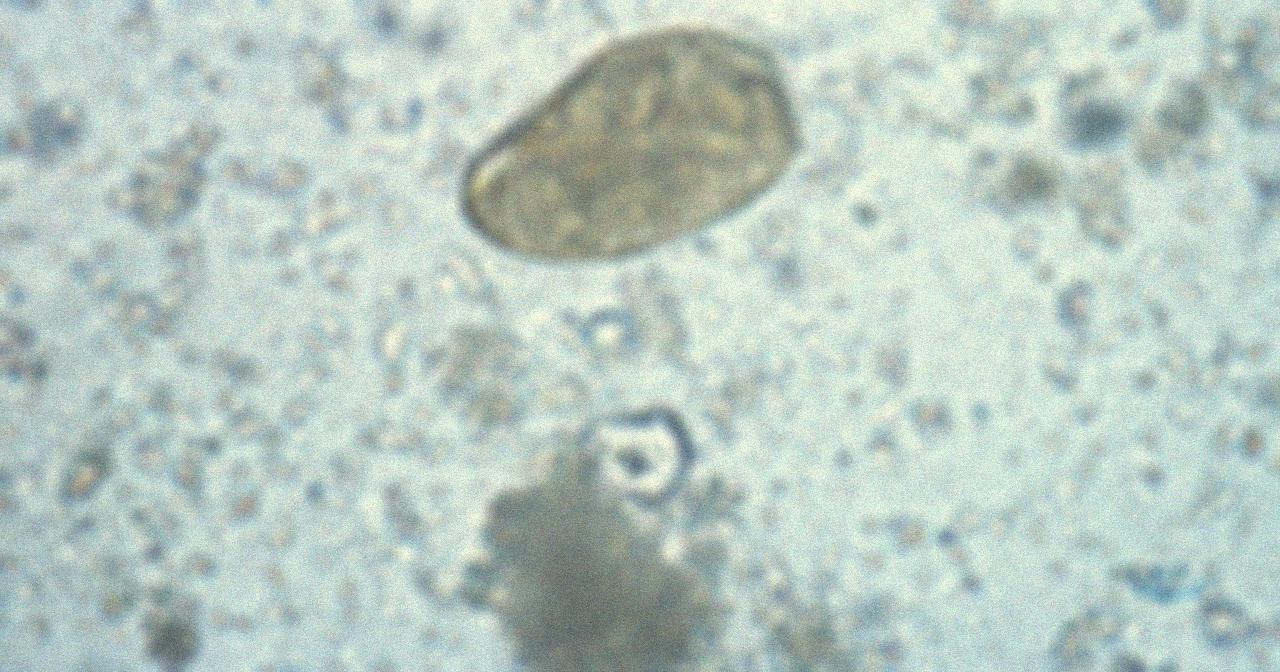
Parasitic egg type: Paragonimus spp